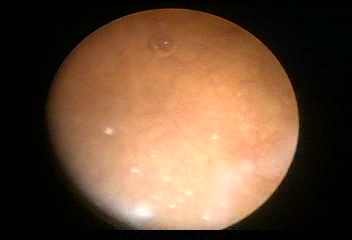
Modality: WLC
Class: Foreign bodies
Subclass: AirBubble
Bladder cancer association: No
Annotated structures: Air bubble